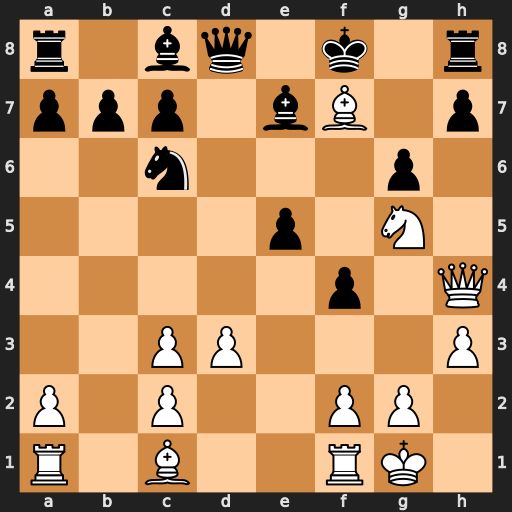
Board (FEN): r1bq1k1r/ppp1bB1p/2n3p1/4p1N1/5p1Q/2PP3P/P1P2PP1/R1B2RK1
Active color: w
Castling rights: -
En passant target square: -
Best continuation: Qh6#